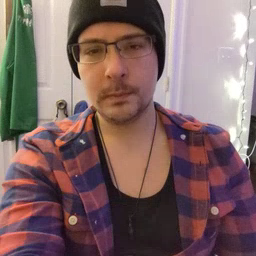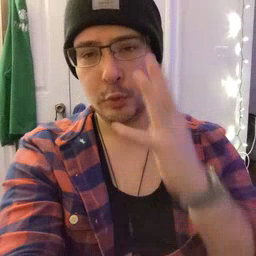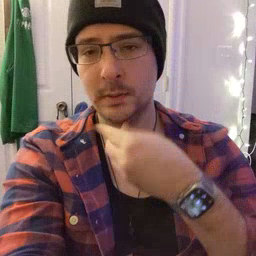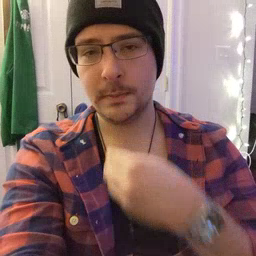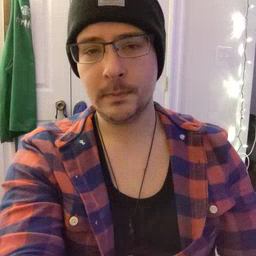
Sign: pretty